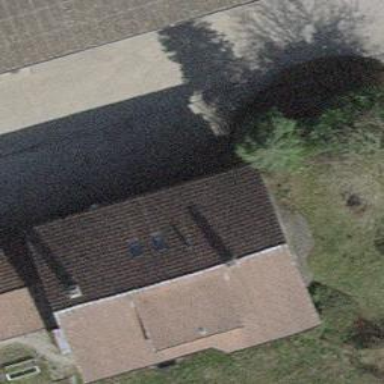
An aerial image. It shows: Simple house.